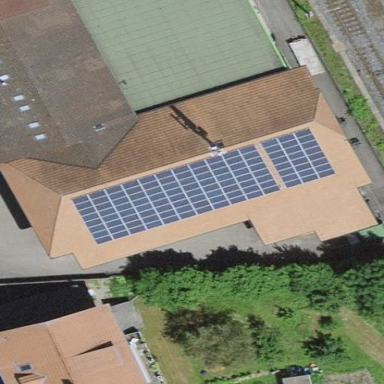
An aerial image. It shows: Solar power generator located on the roof.